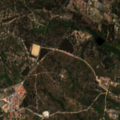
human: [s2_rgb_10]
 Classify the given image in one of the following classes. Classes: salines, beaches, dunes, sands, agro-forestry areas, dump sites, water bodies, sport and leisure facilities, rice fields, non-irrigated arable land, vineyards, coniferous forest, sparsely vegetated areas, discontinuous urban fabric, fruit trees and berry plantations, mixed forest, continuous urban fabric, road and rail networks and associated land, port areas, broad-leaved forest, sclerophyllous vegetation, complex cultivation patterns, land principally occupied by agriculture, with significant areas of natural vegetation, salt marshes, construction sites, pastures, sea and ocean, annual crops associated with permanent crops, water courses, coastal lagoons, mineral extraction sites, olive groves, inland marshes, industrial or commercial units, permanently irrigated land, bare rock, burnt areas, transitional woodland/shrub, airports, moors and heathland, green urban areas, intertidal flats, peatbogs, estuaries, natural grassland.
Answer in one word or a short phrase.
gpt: continuous urban fabric